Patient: sex F, age 19
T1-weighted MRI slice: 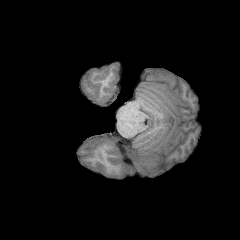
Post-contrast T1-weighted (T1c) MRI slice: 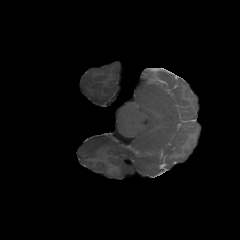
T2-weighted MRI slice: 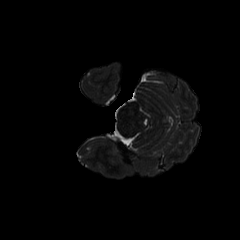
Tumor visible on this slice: no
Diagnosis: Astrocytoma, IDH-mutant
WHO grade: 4